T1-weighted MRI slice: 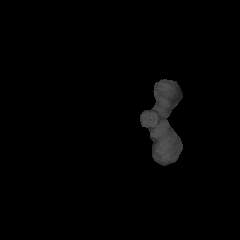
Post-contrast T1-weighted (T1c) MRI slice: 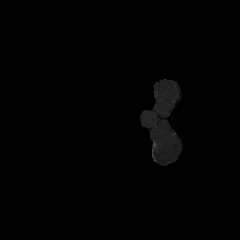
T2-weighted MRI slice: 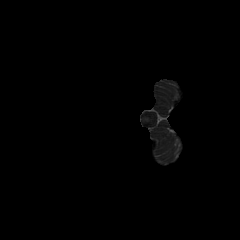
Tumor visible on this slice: no